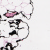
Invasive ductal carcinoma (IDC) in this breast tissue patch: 0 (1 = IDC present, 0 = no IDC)